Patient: sex M, age 61
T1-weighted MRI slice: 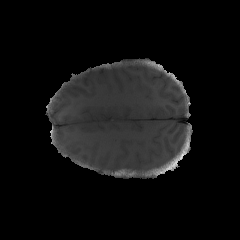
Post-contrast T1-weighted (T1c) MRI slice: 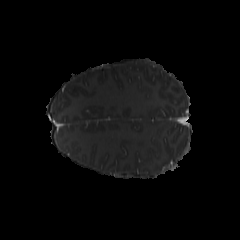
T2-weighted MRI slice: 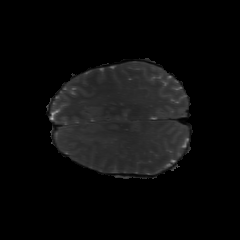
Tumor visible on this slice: no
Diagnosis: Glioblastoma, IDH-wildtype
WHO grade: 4